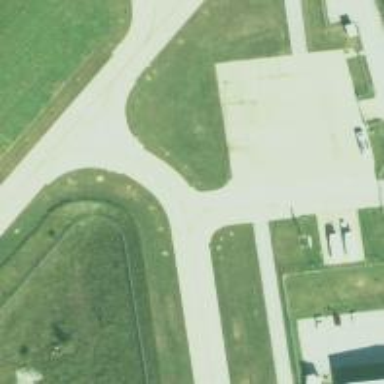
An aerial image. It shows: View of taxiway at the airport.